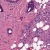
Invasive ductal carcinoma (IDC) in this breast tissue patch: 1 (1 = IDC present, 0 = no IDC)